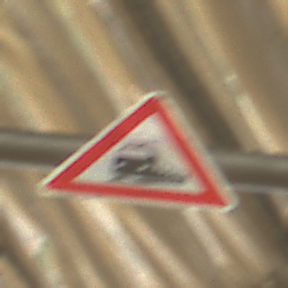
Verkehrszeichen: Bahnuebergang
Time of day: MorningAfternoon
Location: Roofed (Special)
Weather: NotSpecified
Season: NotSpecified
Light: Artificial